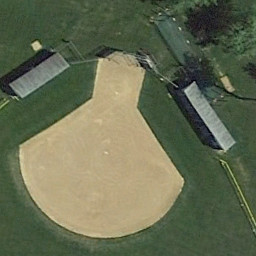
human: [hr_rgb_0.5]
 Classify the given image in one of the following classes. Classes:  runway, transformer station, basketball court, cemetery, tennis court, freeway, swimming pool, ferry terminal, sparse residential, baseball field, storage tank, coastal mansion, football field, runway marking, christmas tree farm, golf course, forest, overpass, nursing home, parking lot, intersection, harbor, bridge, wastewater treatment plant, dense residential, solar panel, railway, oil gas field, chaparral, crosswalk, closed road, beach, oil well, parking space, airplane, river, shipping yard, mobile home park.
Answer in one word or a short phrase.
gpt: baseball field